Question: My 'master' branch is messed. I should have setup branches before now, but I've just realized why I need them!
So, I've got a pile of changes in 'master' that I don't want to commit yet, but I've got some hotfix stuff in a new branch that I want to commit.
How can I put all that stuff in 'master' aside and push a tiny hotfix from a branch?
Basically, I'm not ready to push any of the stuff in the screenshot live yet:

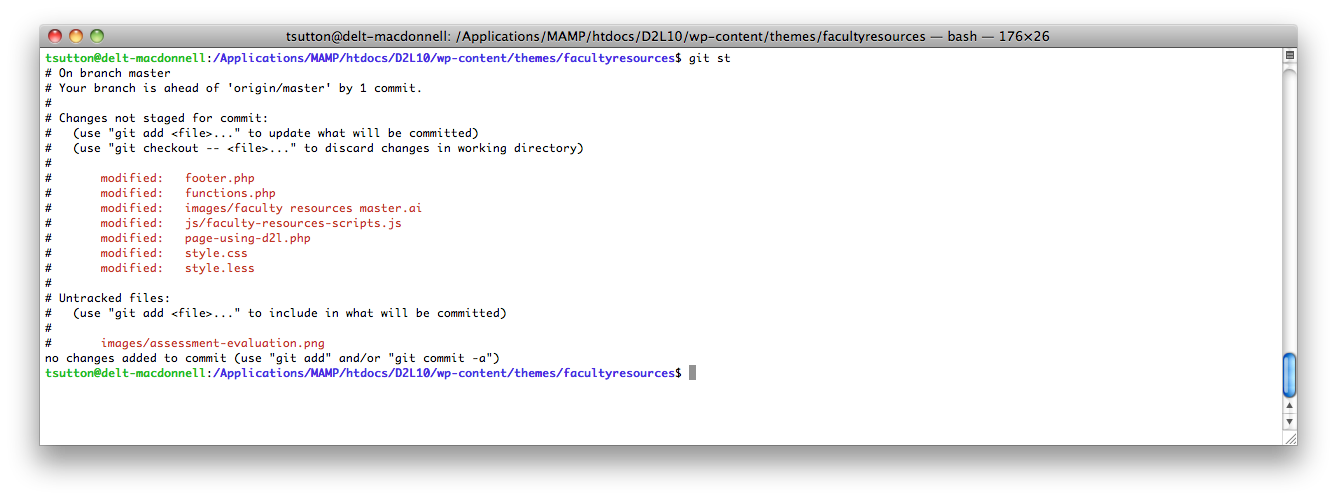
Answer: <URL>
'''
DESCRIPTION
Use git stash when you want to record the current state of the working
directory and the index, but want to go back to a clean working
directory. The command saves your local modifications away and reverts
the working directory to match the HEAD commit.
'''
You can also then
'''
git stash list
'''
will show all the stashes you've made, and
'''
git stash clear
'''
if you'd like to just abandon the stashed changes.